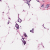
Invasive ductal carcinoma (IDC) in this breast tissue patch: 0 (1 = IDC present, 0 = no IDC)